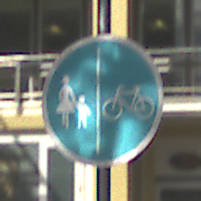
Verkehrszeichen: GetrennterRadUndGehwegRadwegRechts
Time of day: MorningAfternoon
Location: Outdoor (Urban)
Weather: PartlyCloudy
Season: NotSpecified
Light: Natural